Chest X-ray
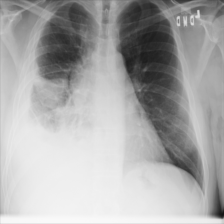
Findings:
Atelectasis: negative
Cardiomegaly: negative
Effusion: positive
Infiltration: positive
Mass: negative
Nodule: negative
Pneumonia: negative
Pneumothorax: negative
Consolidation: negative
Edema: negative
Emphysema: negative
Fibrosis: negative
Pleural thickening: negative
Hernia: negative